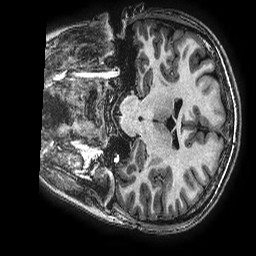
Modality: T1w
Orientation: coronal
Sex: female
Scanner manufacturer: ge
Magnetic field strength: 3 T
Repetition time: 0.00766 s
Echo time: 0.003476 s